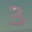
Label: 3